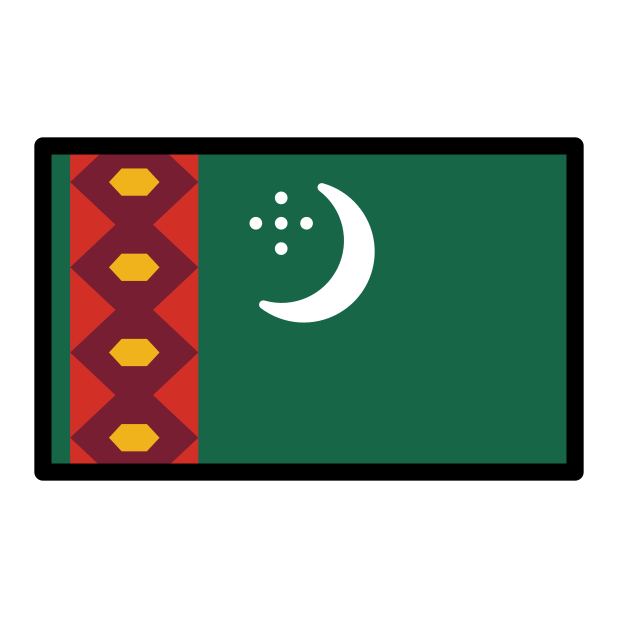
flag: Turkmenistan